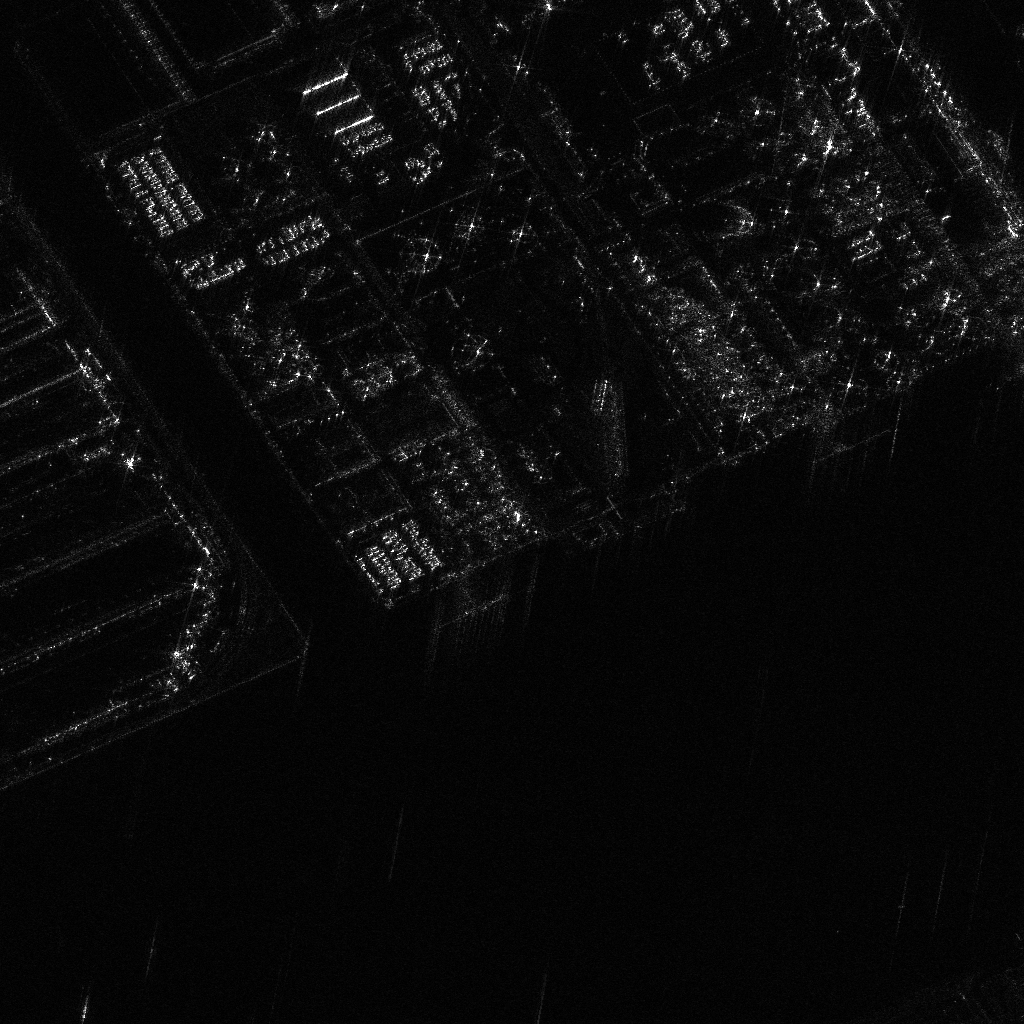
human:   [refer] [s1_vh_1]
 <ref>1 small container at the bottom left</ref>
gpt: <box>[[7, 97, 8, 99, 11]]</box>